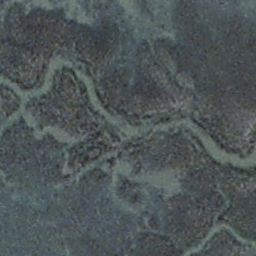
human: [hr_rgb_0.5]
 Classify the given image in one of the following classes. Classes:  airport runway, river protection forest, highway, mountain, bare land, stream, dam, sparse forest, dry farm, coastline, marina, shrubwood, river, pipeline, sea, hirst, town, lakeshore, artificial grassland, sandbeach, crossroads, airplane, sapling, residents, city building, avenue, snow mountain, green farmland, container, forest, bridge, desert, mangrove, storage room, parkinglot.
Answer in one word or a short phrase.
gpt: stream